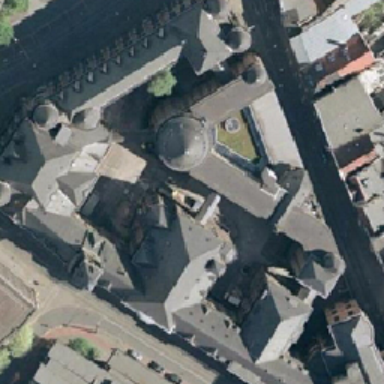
The church is surrounded by three roads in the form of a triangle .